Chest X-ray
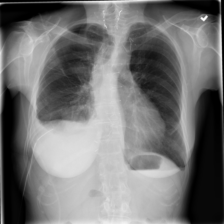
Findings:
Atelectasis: negative
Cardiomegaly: negative
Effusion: positive
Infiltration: negative
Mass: negative
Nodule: negative
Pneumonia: negative
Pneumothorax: positive
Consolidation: negative
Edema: negative
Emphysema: negative
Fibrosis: negative
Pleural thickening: negative
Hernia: negative